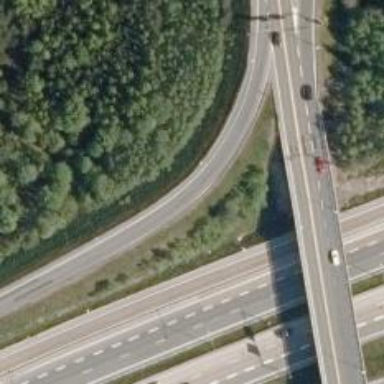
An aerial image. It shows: Asphalt motorway link.